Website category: sports
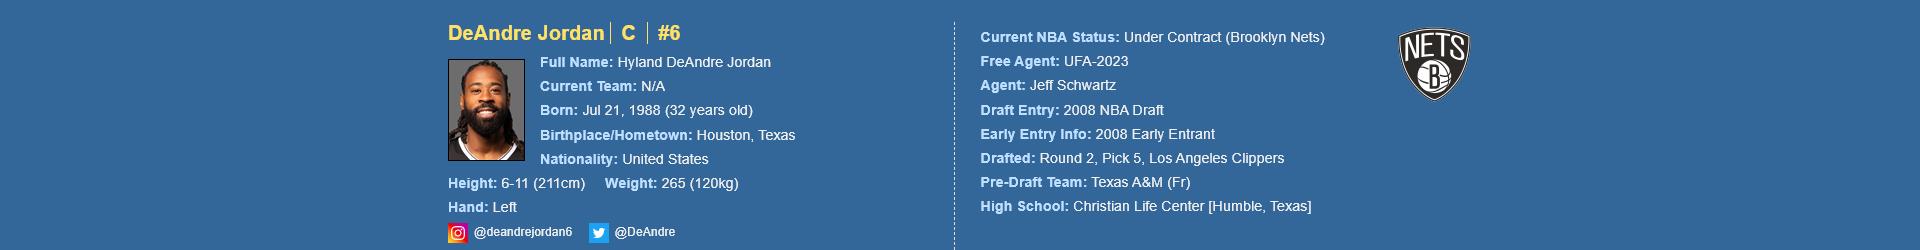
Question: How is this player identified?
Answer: DeAndre Jordan

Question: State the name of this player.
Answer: DeAndre Jordan

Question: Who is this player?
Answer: DeAndre Jordan

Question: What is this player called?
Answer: DeAndre Jordan

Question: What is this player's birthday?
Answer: Jul 21, 1988

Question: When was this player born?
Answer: Jul 21, 1988

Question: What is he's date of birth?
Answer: Jul 21, 1988

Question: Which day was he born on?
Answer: Jul 21, 1988

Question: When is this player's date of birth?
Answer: Jul 21, 1988

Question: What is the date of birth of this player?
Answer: Jul 21, 1988

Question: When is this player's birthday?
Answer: Jul 21, 1988

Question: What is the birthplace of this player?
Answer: Houston, Texas

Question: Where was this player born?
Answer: Houston, Texas

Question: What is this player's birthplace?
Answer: Houston, Texas

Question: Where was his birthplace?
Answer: Houston, Texas

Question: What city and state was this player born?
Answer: Houston, Texas

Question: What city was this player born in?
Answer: Houston, Texas

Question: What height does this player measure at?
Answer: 6-11 (211cm)

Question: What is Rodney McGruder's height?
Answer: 6-11 (211cm)

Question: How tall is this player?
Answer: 6-11 (211cm)

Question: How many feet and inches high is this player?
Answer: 6-11 (211cm)

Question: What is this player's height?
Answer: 6-11 (211cm)

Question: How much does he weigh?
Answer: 265 (120kg)

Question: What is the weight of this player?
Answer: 265 (120kg)

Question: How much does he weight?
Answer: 265 (120kg)

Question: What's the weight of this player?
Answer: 265 (120kg)

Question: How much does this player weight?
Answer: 265 (120kg)

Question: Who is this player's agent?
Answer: Jeff Schwartz

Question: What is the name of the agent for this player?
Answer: Jeff Schwartz

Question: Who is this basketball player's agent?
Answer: Jeff Schwartz

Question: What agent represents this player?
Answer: Jeff Schwartz

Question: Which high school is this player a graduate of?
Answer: Christian Life Center

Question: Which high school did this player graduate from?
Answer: Christian Life Center

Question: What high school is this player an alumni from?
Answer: Christian Life Center

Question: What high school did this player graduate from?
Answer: Christian Life Center

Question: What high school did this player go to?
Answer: Christian Life Center

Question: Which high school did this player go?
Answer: Christian Life Center